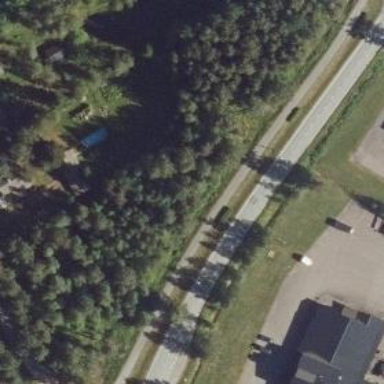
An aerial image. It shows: Cycleway.